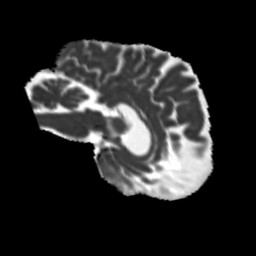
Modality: MD
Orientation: sagittal
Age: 57
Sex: male
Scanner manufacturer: siemens
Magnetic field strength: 3 T
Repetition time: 5.25 s
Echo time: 0.08 s